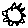
Label: sun